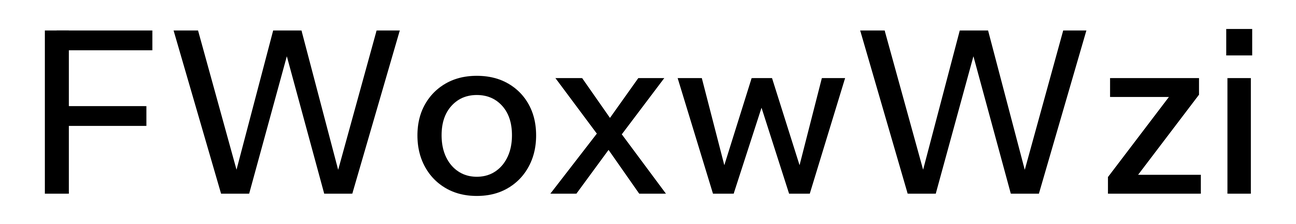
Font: InstrumentSans_Medium